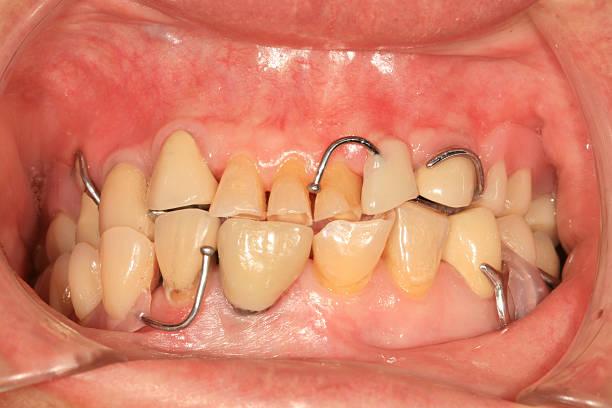
Condition: Calculus